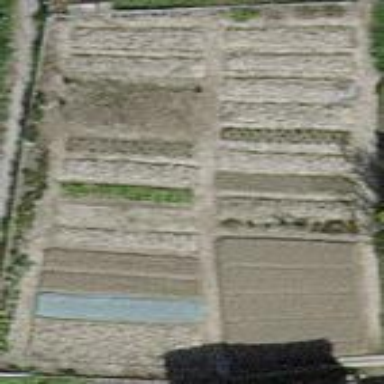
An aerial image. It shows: Vegetable garden in the leisure land area.